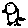
Label: bird